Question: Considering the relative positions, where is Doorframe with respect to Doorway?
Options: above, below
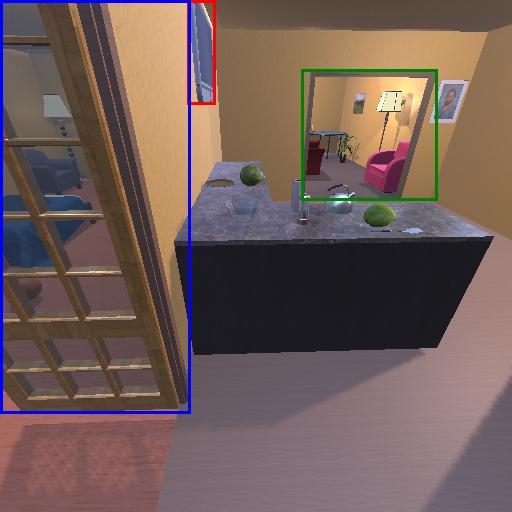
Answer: above